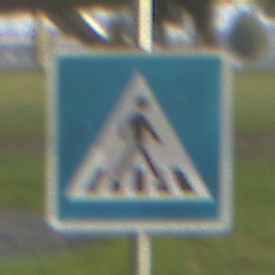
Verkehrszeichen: FussgaengerueberwegLinks
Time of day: SunriseSunset
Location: Outdoor (Suburban)
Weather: PartlyCloudy
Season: NotSpecified
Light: Natural